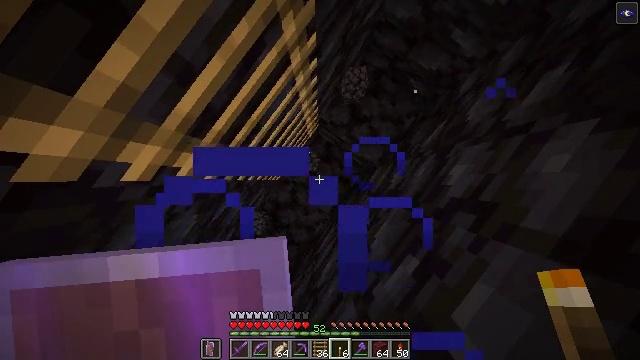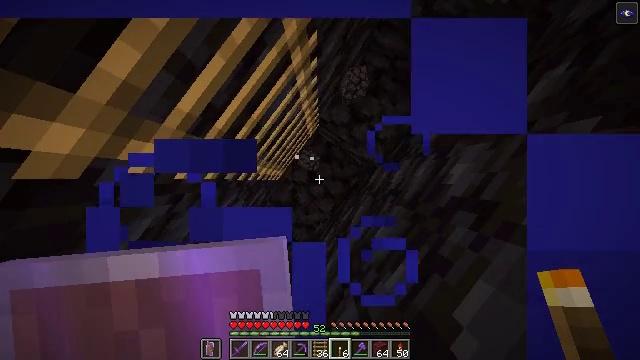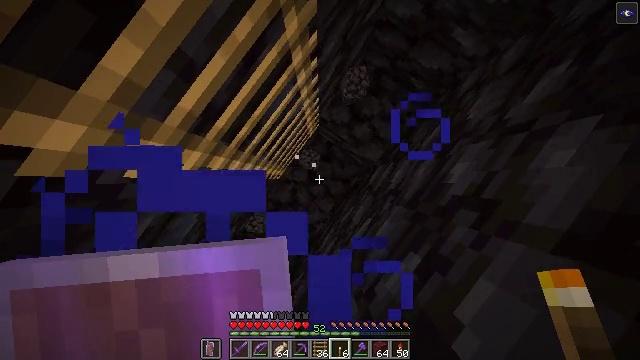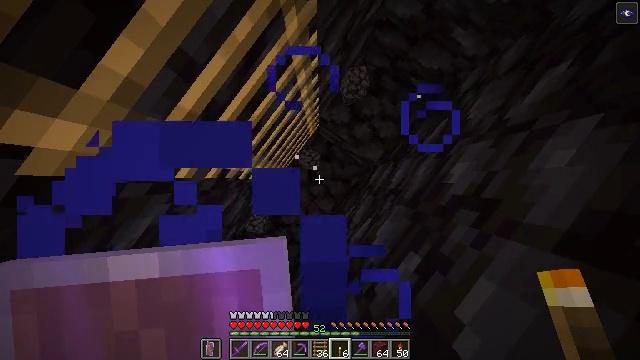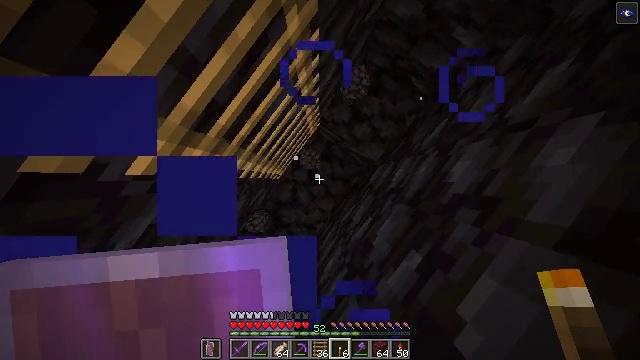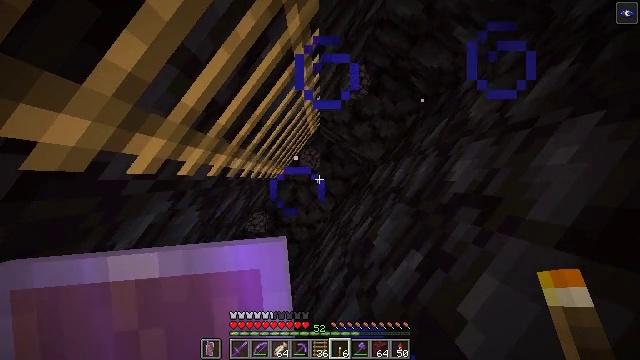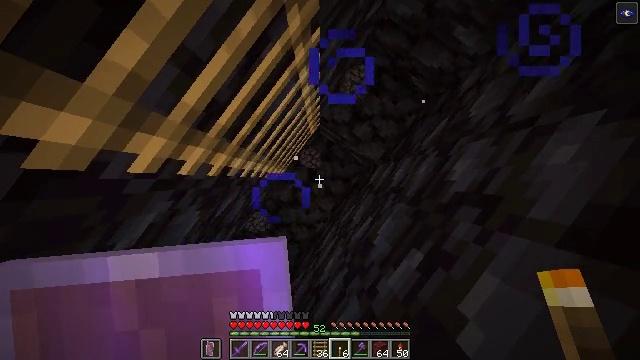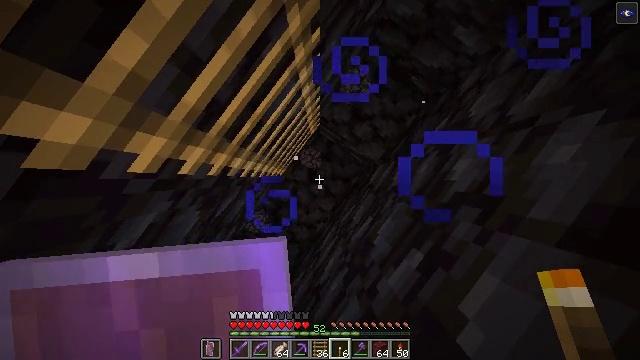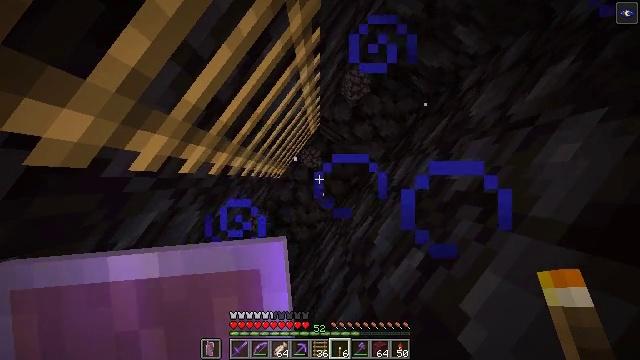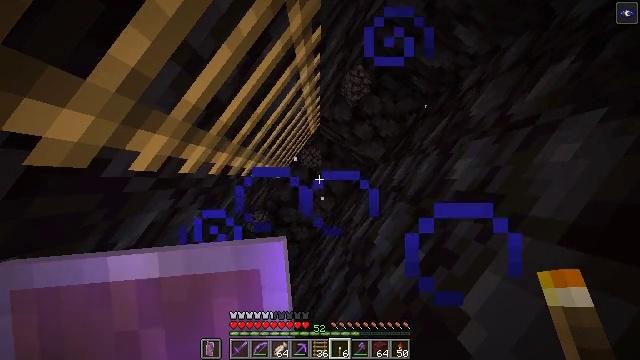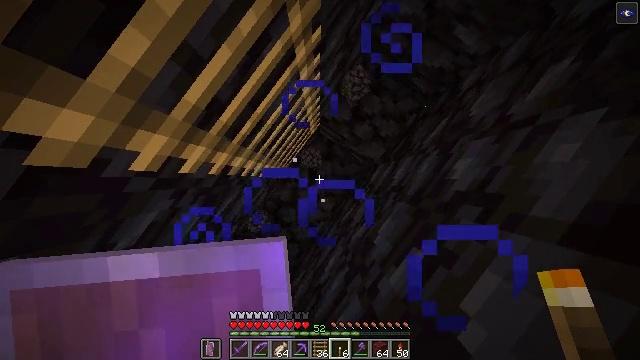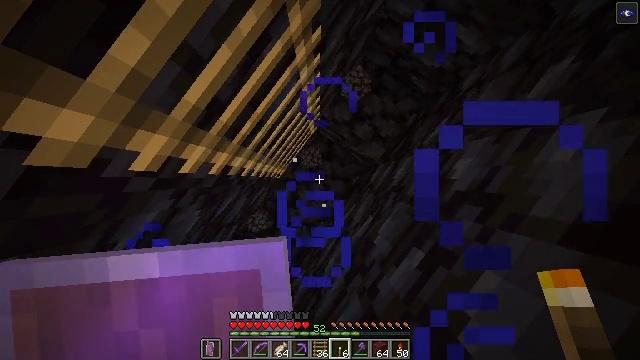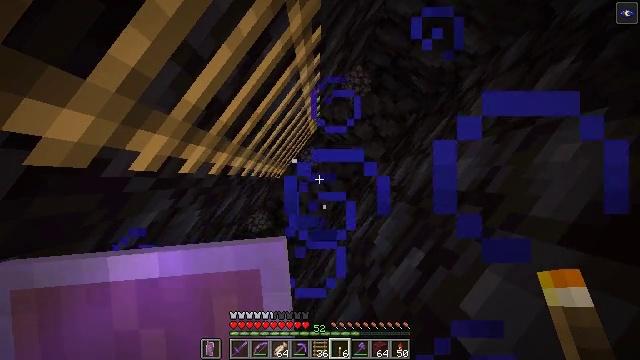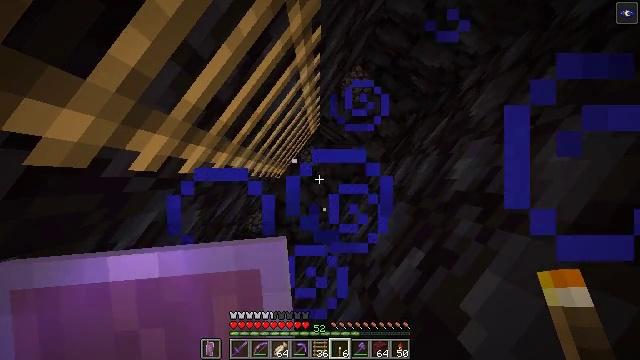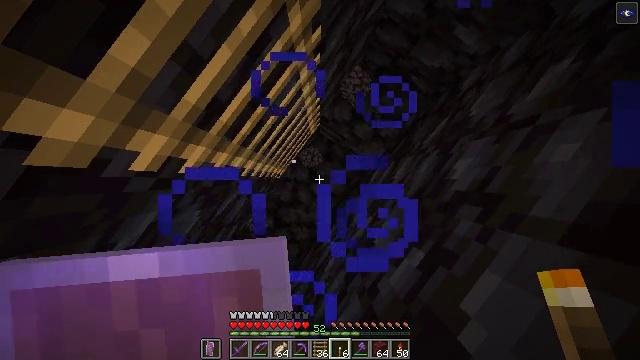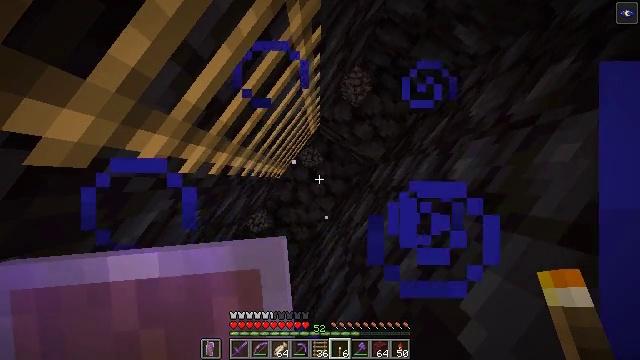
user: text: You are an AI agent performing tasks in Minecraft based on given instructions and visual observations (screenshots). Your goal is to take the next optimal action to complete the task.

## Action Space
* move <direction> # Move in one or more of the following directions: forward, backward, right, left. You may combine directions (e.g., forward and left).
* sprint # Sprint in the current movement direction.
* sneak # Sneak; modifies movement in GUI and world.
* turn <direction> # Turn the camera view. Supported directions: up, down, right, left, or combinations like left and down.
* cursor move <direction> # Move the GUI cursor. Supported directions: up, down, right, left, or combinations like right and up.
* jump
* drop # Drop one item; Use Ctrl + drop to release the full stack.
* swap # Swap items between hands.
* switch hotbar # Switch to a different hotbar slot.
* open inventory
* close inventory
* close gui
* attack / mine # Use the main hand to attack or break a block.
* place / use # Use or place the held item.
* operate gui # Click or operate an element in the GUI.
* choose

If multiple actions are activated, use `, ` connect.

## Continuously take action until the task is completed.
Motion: motion action
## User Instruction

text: Get some blackstone from the ground.
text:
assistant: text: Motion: sneak
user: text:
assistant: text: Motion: sneak
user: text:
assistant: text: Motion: sneak
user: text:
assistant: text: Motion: sneak
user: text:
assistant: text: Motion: sneak
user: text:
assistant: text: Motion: sneak
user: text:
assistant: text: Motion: sneak
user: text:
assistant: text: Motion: sneak
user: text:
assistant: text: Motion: sneak
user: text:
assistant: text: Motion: sneak
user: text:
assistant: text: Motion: sneak
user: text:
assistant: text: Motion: sneak
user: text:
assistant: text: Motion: sneak
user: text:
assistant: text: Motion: sneak
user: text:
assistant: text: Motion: sneak
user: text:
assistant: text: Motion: sneak, turn right
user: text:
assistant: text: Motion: sneak, turn right
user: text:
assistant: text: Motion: sneak, turn right
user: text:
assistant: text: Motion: sneak
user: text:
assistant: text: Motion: sneak
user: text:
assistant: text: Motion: sneak
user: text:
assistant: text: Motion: sneak
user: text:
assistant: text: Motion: sneak
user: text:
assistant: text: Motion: sneak
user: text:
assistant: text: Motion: sneak
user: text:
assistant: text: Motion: sneak
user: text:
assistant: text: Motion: sneak
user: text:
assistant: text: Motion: sneak
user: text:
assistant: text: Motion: sneak
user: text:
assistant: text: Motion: sneak